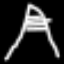
Label: The Eiffel Tower